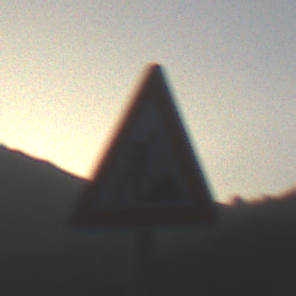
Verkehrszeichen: Arbeitsstelle
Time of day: SunriseSunset
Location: Outdoor (RoadRail)
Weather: Clear
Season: NotSpecified
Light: Natural